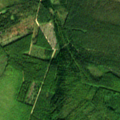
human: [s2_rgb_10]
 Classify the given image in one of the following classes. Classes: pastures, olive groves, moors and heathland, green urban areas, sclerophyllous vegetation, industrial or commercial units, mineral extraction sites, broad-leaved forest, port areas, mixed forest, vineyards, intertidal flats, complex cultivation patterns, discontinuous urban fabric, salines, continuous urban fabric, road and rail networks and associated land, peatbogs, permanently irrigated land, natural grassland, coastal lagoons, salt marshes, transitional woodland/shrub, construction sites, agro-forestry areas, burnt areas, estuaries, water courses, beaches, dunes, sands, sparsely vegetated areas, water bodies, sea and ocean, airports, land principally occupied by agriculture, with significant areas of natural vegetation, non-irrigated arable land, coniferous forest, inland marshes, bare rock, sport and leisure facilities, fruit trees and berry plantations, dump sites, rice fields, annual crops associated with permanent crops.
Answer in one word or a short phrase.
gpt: broad-leaved forest, coniferous forest, mixed forest, transitional woodland/shrub, peatbogs